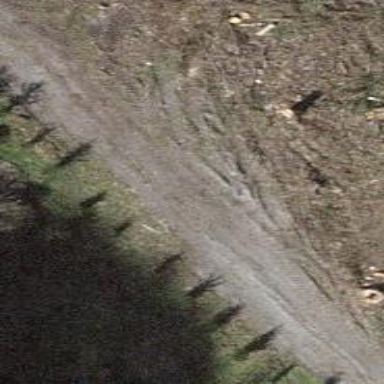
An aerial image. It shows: Unpaved track with grade 3 surface.